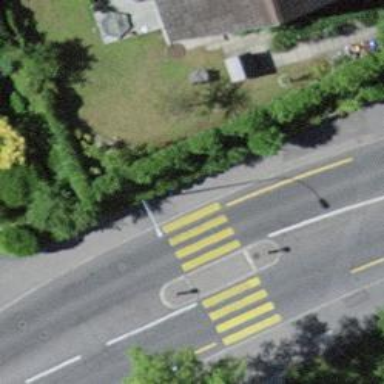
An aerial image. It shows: Kerb barrier.